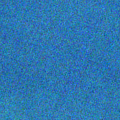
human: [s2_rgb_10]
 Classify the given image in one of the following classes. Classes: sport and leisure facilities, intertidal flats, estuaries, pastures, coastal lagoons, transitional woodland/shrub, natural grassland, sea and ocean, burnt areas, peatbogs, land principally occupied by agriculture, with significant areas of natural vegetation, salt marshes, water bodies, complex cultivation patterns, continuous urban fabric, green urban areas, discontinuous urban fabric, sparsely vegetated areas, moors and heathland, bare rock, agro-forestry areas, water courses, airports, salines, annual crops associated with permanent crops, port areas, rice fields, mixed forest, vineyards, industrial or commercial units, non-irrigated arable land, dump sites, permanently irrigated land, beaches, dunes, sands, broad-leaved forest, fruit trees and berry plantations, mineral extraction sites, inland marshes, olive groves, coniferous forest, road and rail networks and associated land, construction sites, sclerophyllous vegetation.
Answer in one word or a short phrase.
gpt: sea and ocean